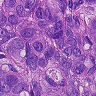
Metastatic tissue present: yes